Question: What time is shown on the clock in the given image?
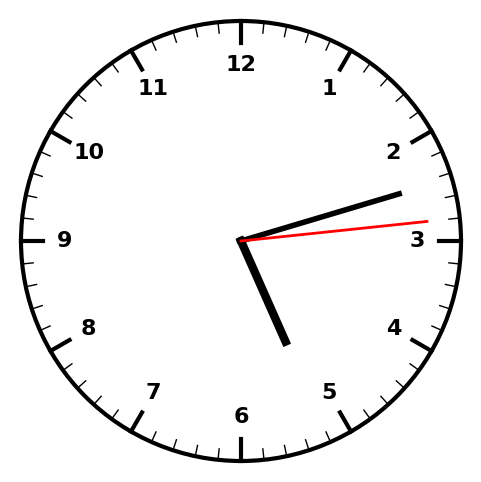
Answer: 05:12:14